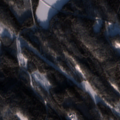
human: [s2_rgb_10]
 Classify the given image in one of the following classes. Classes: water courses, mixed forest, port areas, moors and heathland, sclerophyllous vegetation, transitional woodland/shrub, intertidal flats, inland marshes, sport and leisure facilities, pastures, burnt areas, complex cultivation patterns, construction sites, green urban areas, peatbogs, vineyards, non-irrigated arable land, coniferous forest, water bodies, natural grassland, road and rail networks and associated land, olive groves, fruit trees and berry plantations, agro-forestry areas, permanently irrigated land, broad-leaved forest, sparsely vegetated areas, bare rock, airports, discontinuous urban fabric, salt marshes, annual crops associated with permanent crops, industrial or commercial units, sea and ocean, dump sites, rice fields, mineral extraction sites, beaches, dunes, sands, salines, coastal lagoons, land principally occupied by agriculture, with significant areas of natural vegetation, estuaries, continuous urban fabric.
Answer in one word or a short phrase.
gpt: coniferous forest, mixed forest, water bodies